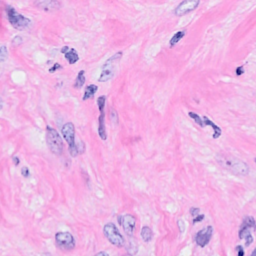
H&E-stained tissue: Breast